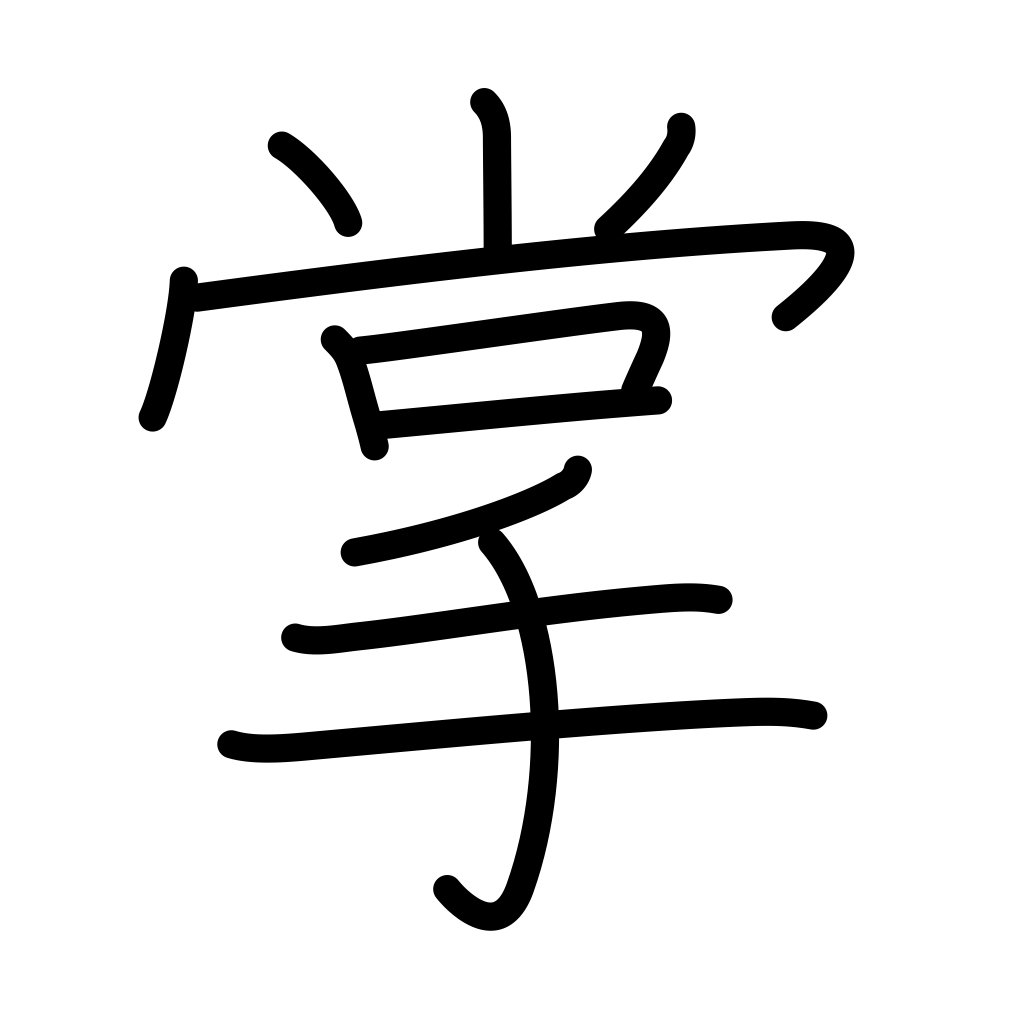
Meaning: manipulate, rule, administer, conduct, palm of hand